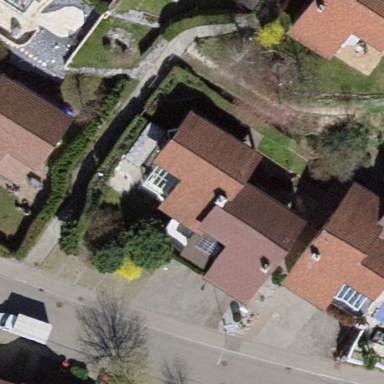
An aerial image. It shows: Semidetached house.